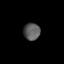
Tissue: skin
Cell type: Epithelial cells
Senescence score: 0.2767
Nuclear area (px): 280
Mean DAPI intensity: 90.243